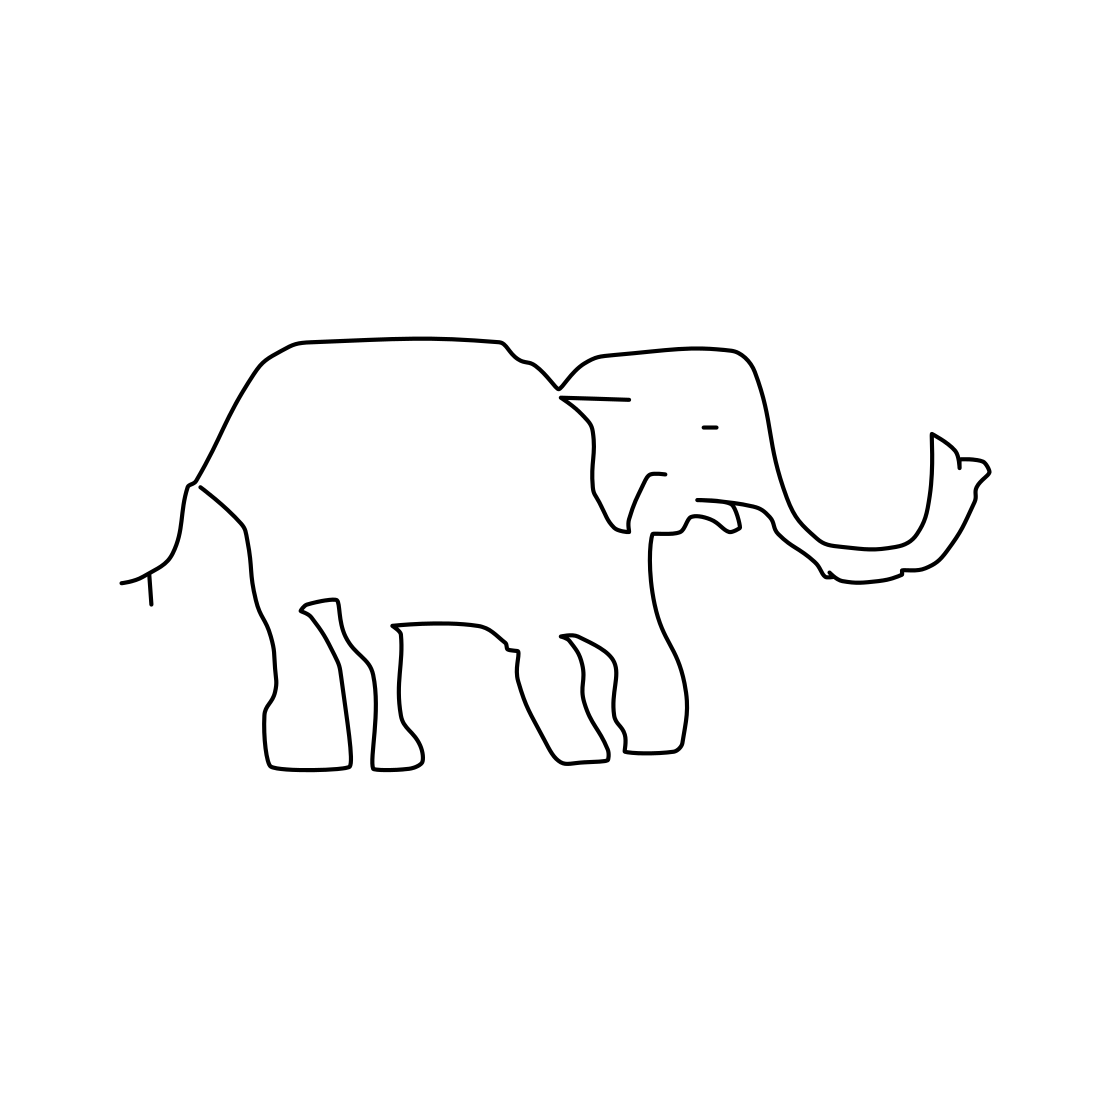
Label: elephant